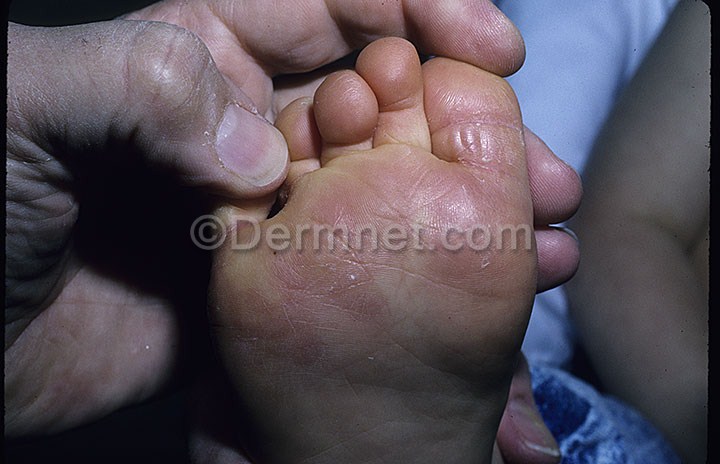
Disease: Tinea Ringworm Candidiasis and other Fungal Infections